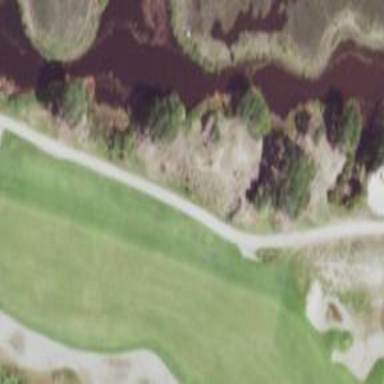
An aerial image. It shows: Scenic view of water hazard on golf course. The natural water feature adds beauty to the landscape.